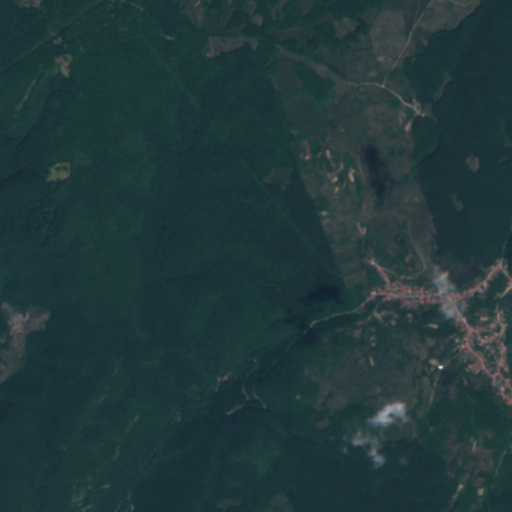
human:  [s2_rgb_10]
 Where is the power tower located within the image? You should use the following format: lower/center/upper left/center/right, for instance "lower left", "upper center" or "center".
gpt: The power tower is located in the upper left of the image.
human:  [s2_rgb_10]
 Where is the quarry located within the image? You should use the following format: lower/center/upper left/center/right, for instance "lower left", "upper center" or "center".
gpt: The quarry is located in the lower left of the image.
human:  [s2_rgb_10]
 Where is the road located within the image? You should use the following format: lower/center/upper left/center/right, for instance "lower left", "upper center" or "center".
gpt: There is no road in the image.